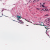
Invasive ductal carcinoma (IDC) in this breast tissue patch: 0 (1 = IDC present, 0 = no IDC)